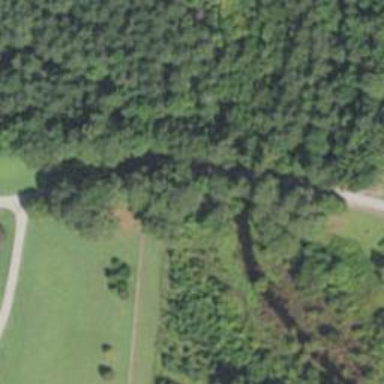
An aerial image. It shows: Culvert tunnel.